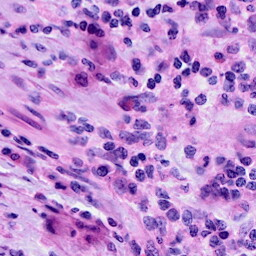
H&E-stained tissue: Cervix